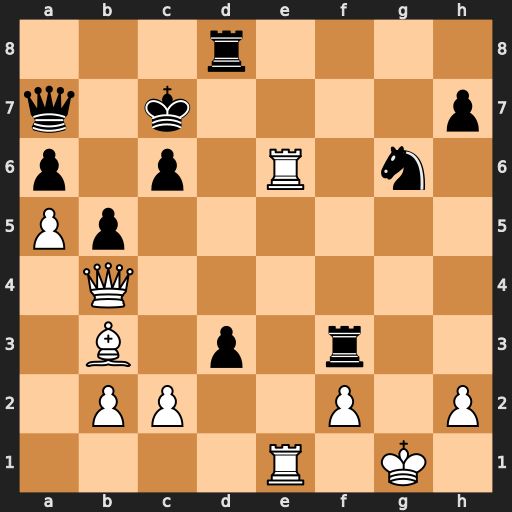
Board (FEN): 3r4/q1k4p/p1p1R1n1/Pp6/1Q6/1B1p1r2/1PP2P1P/4R1K1
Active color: w
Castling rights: -
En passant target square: -
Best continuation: Re7+ Nxe7 Rxe7+ Rd7 Rxd7+ Kxd7 Qg4+ Kd6 Qxf3